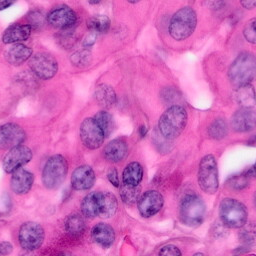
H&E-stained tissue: Pancreatic